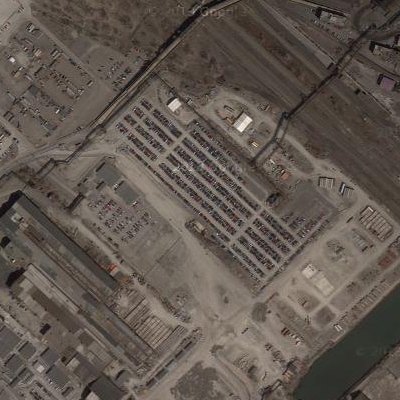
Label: gParking